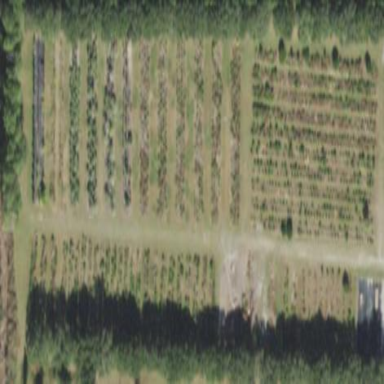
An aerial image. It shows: Plant nursery cultivating trees.